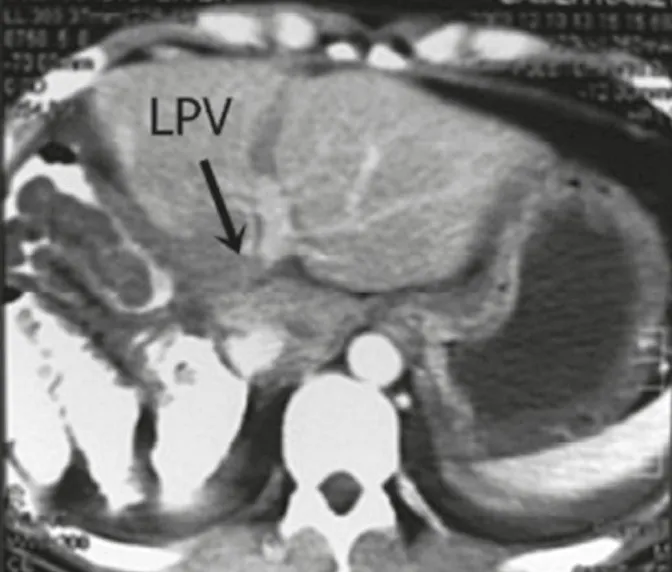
Triphasic CT portal phase showing a thrombus in the main and left portal vein (arrow) and opacified segmental branches.
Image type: radiology (ct)